Interaction volume radius: 10 \u00c5
Interaction volume height: 10 \u00c5
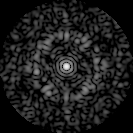
Disorder parameter: 0.7182